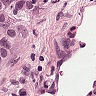
Metastatic tissue present: yes